Interaction volume radius: 10 \u00c5
Interaction volume height: 15 \u00c5
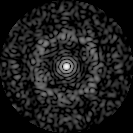
Disorder parameter: 0.7763